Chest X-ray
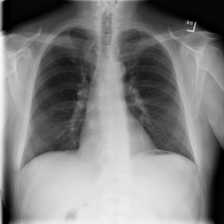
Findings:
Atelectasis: negative
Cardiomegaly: negative
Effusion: negative
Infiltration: negative
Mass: negative
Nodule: negative
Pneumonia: negative
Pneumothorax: negative
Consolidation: negative
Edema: negative
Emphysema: negative
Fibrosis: positive
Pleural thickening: negative
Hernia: negative